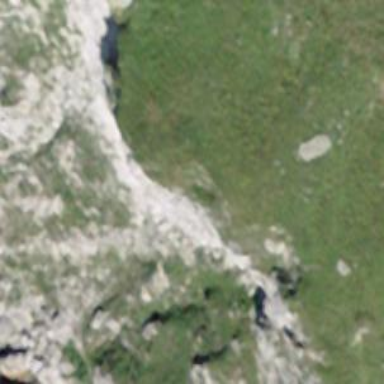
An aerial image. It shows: Natural cliff.